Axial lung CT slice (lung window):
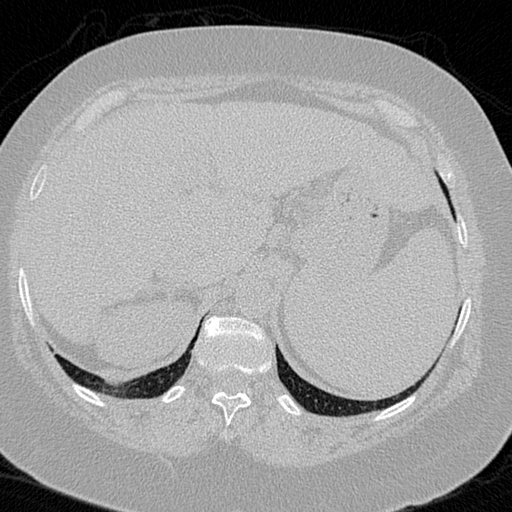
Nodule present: no